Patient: sex M, age 57
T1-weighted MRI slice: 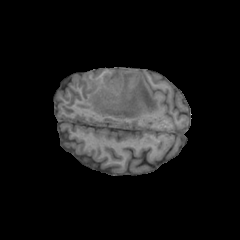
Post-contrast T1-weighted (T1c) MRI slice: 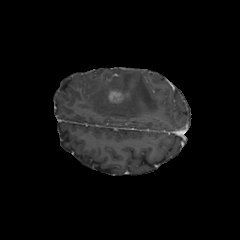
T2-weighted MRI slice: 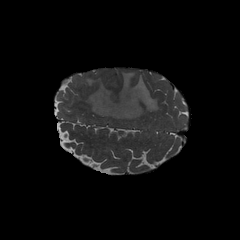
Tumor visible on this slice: yes
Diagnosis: Glioblastoma, IDH-wildtype
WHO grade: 4